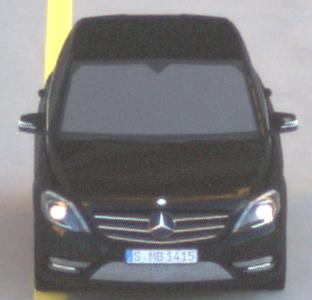
Make: Mercedes-Benz
Model: B 180 BlueEFFICIENCY
Detailed model: B-Class (246)
Model produced from: 2011/11
Model produced until: 2012/10
Doors: 5
Color: black
Road condition: dry road
Daytime: sunrise or sunset
Contrast: medium contrast